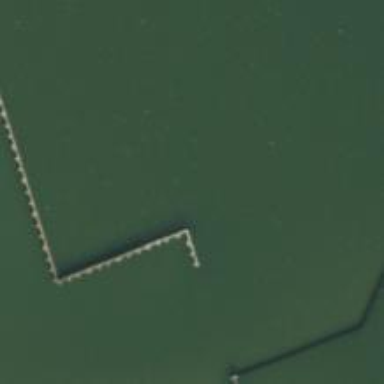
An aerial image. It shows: Breakwater structure.